Aerial crown-view tile of a tropical tree (Barro Colorado Island, Panama), acquired 20240716:
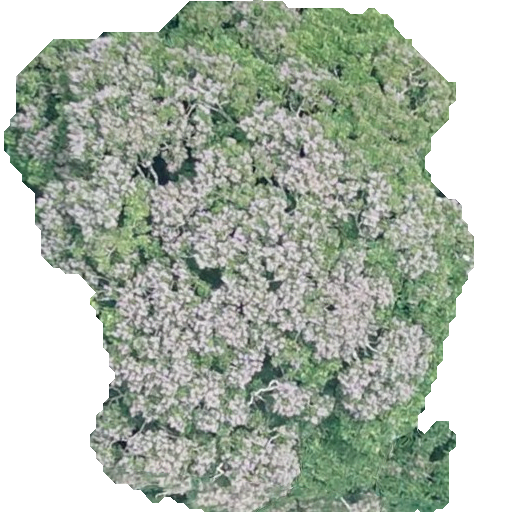
Species: Dipteryx oleifera
GBIF accepted scientific name: Dipteryx oleifera
Crown area: 294.148 m²